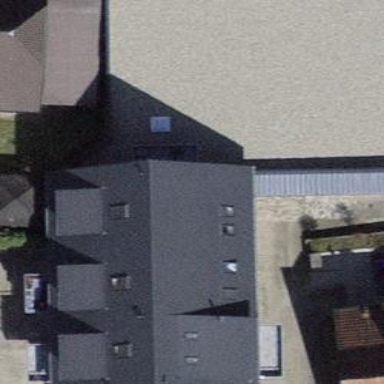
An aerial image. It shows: Office building with gabled roof.